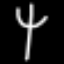
Label: fork